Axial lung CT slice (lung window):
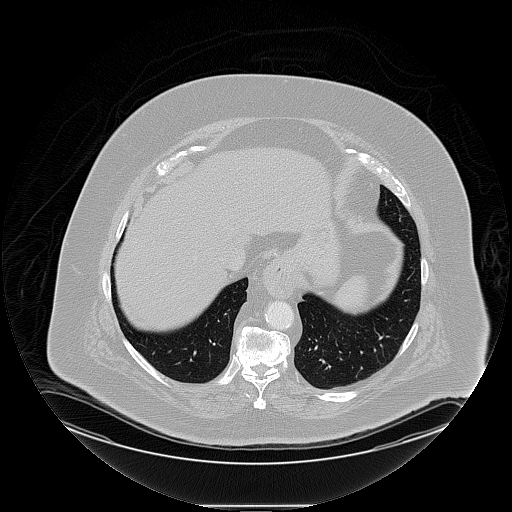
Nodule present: no